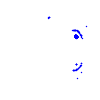
Particle: electron